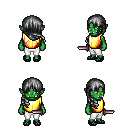
a pixel art fantasy rpg character, female body template, orc, green skin, gold chest armor, white pants, gray right-swept hairstyle, ghillies, dagger, four views (front, back, left, right), 2x2 character sprite sheet, small pixel art, hard edges, no anti-aliasing